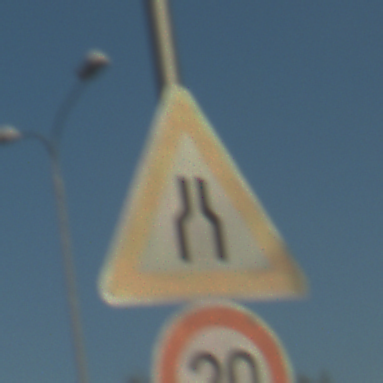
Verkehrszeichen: VerengteFahrbahn
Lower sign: Geschwindigkeit20
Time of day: MorningAfternoon
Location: Outdoor (Suburban)
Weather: PartlyCloudy
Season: NotSpecified
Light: Natural